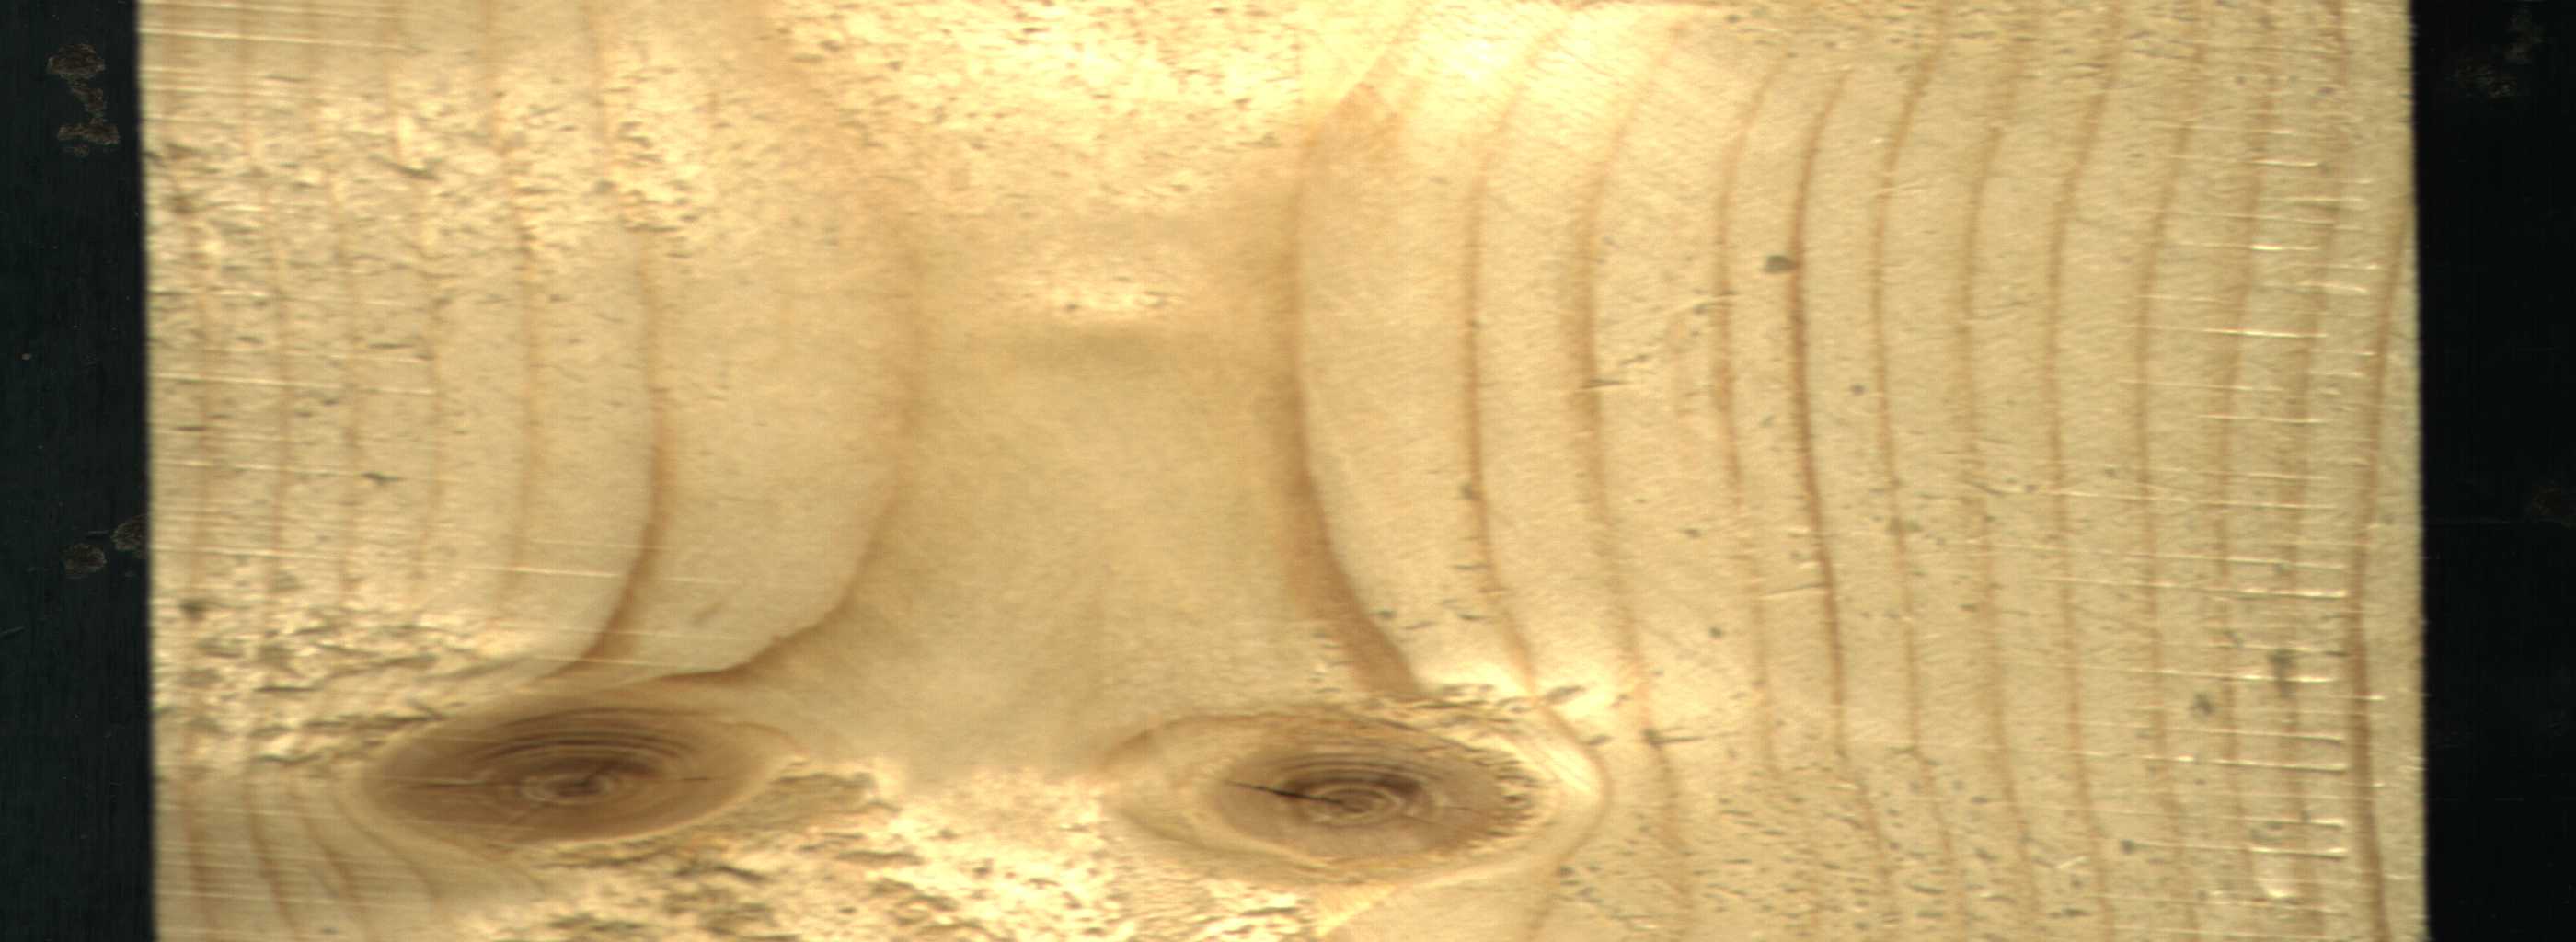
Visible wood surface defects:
Live_Knot
Live_Knot